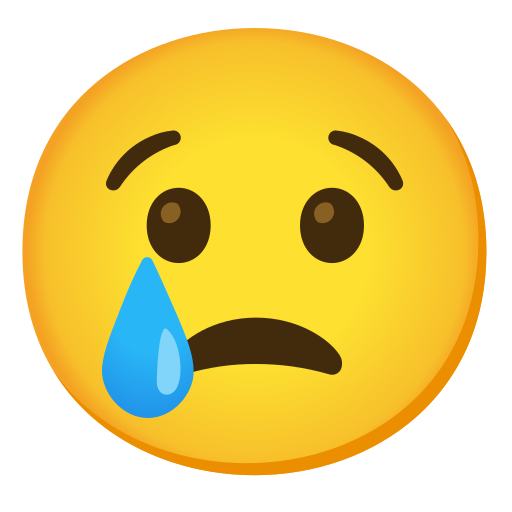
Emoji: 😢